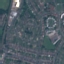
Label: Residential